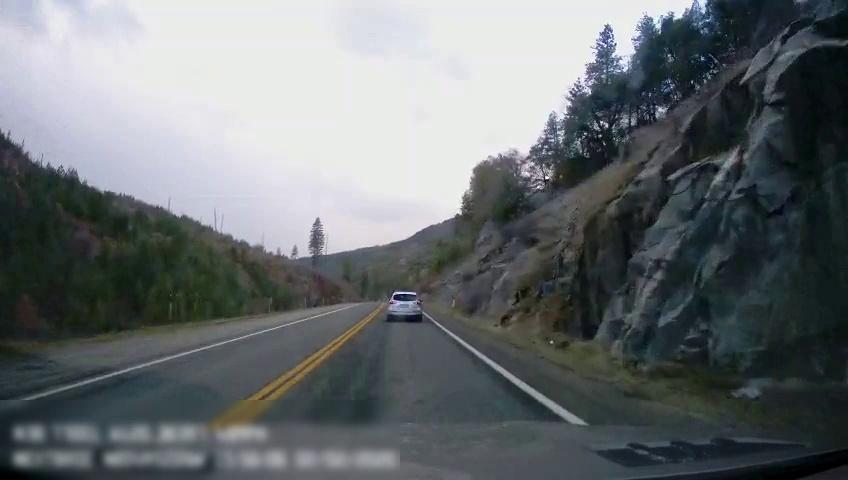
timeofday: Day
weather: Cloudy
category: Drivable Space
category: Vehicles | Car
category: Lanes | Current Lane
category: Lanes | Current Lane
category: Lanes | Opposite Lane